Interaction volume radius: 5 \u00c5
Interaction volume height: 15 \u00c5
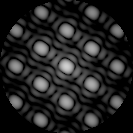
Disorder parameter: 0.003715